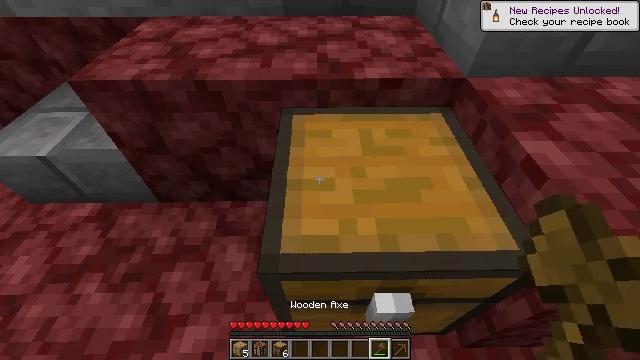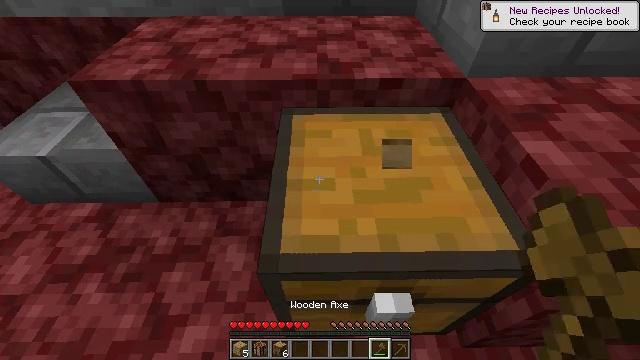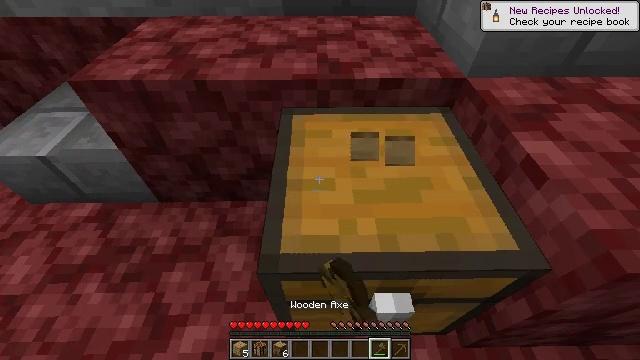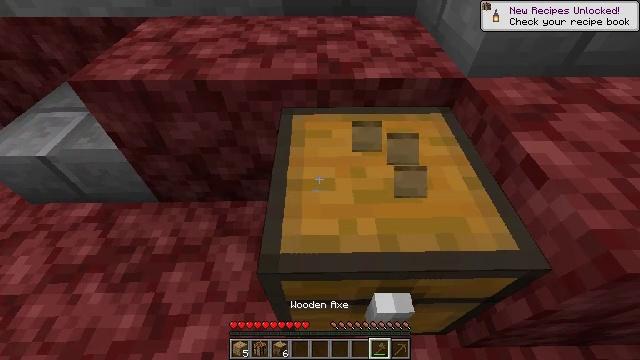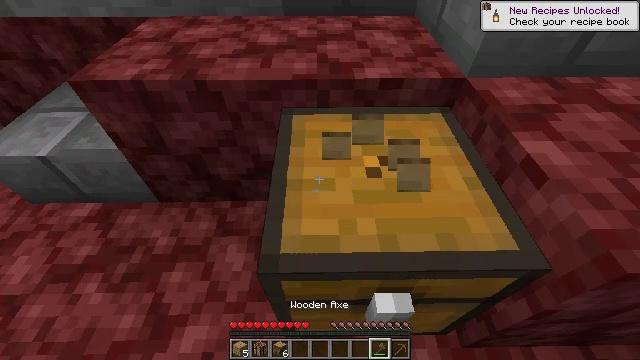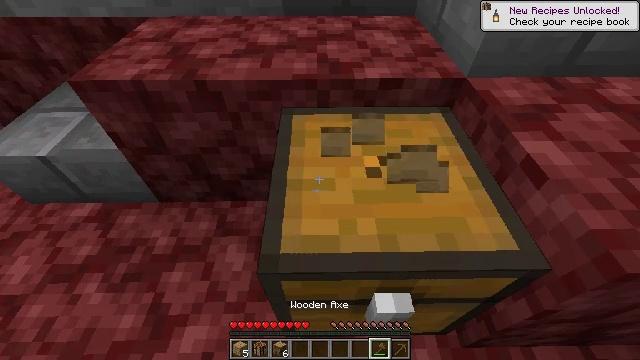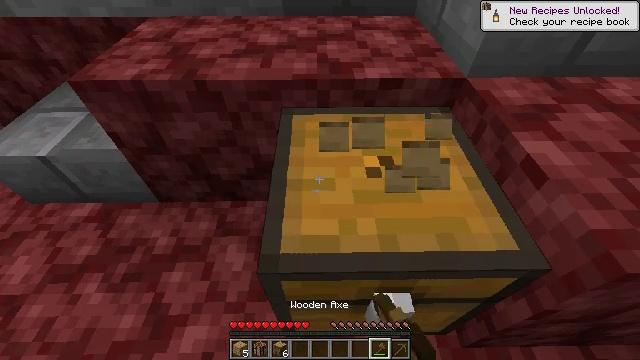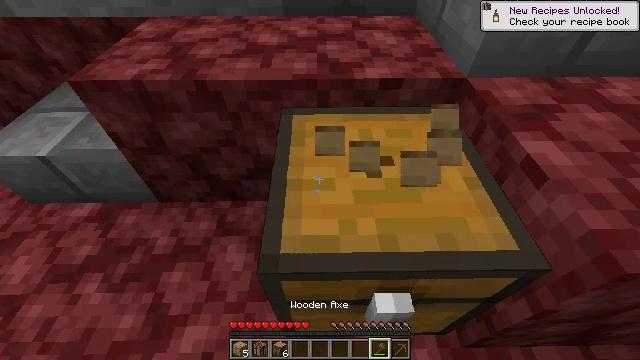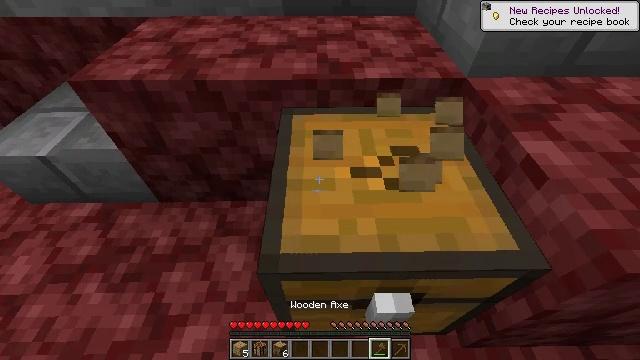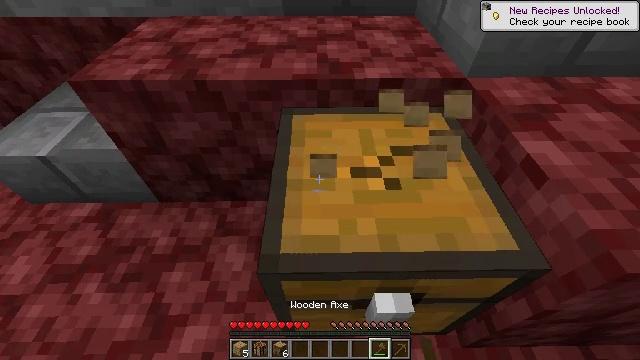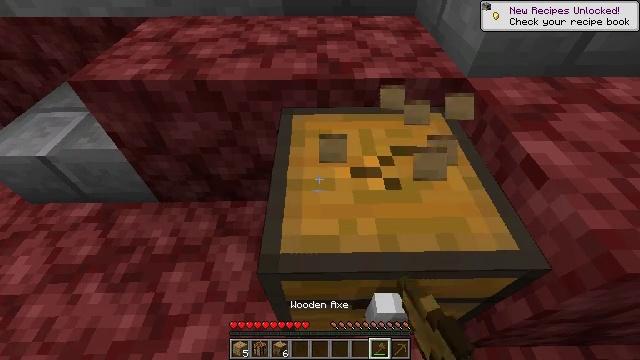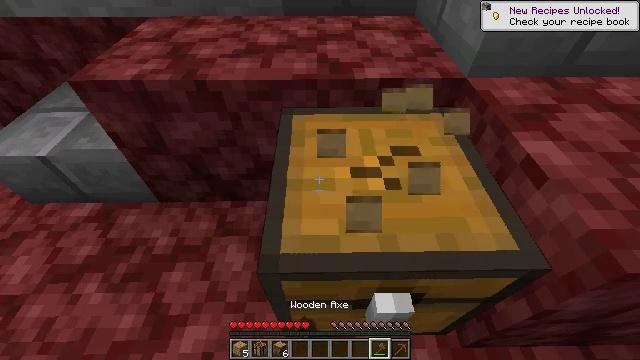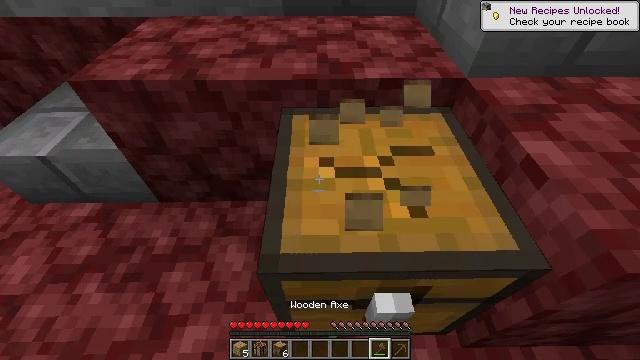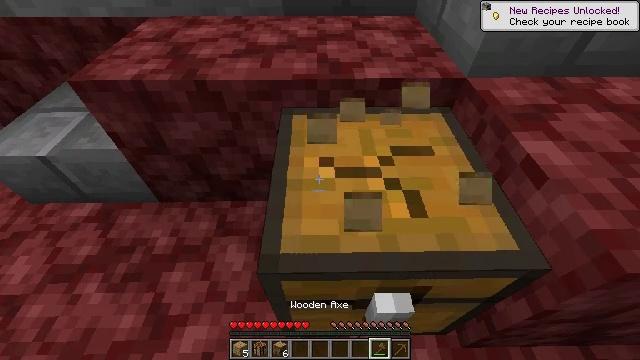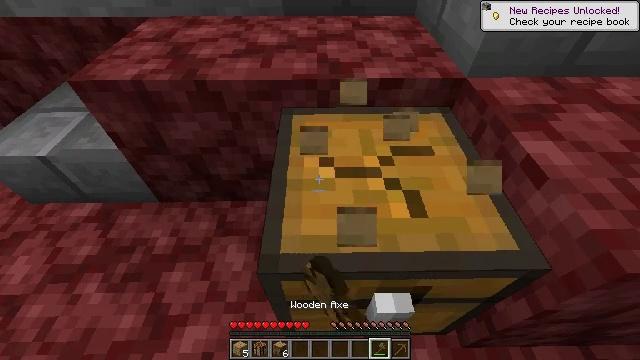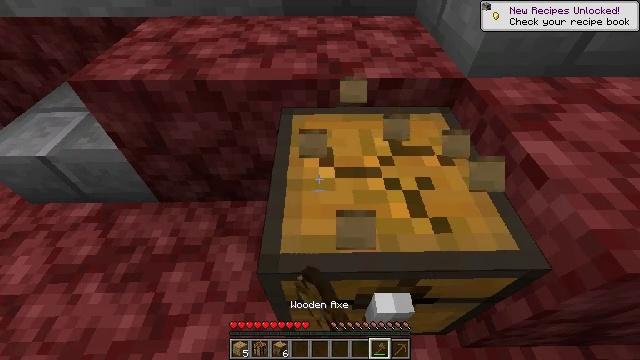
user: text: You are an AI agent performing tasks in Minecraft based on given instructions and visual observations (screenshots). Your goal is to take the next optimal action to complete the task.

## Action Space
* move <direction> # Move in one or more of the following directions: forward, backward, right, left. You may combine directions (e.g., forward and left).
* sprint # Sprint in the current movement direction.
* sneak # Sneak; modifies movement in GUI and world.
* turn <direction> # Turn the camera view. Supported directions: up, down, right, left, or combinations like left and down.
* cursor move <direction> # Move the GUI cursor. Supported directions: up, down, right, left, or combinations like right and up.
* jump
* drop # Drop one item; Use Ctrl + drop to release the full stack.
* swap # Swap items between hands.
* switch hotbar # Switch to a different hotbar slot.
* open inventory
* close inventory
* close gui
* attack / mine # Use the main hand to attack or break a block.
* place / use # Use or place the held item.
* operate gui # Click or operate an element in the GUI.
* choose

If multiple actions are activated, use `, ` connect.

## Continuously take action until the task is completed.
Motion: motion action
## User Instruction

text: Mine a chest to move it.
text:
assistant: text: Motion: attack / mine
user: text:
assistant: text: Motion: attack / mine
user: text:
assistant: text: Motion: attack / mine
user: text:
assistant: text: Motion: attack / mine
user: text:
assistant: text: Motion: attack / mine
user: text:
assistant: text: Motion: attack / mine
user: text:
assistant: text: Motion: attack / mine
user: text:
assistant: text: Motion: attack / mine
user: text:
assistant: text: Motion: attack / mine
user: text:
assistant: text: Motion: attack / mine
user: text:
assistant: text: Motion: attack / mine
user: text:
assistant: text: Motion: attack / mine
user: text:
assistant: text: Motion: attack / mine
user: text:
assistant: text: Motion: attack / mine
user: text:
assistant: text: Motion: attack / mine
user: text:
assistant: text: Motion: attack / mine
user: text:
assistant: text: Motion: attack / mine
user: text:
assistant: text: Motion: attack / mine
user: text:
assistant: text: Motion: attack / mine
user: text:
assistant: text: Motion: attack / mine
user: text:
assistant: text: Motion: attack / mine
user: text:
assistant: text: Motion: attack / mine
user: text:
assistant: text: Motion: attack / mine
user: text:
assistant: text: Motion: attack / mine
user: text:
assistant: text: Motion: attack / mine
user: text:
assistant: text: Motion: attack / mine
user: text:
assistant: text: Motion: turn right, attack / mine
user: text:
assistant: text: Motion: turn right, attack / mine
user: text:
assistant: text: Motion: turn right, attack / mine
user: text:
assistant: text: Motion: turn right and down, attack / mine